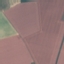
Land use / land cover: AnnualCrop